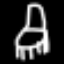
Label: chair